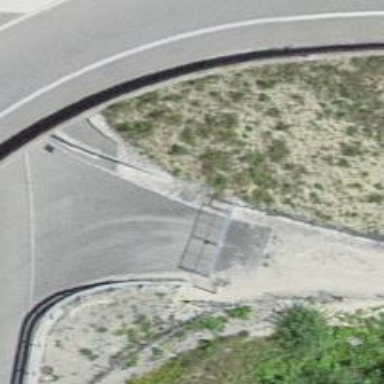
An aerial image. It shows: Gate.